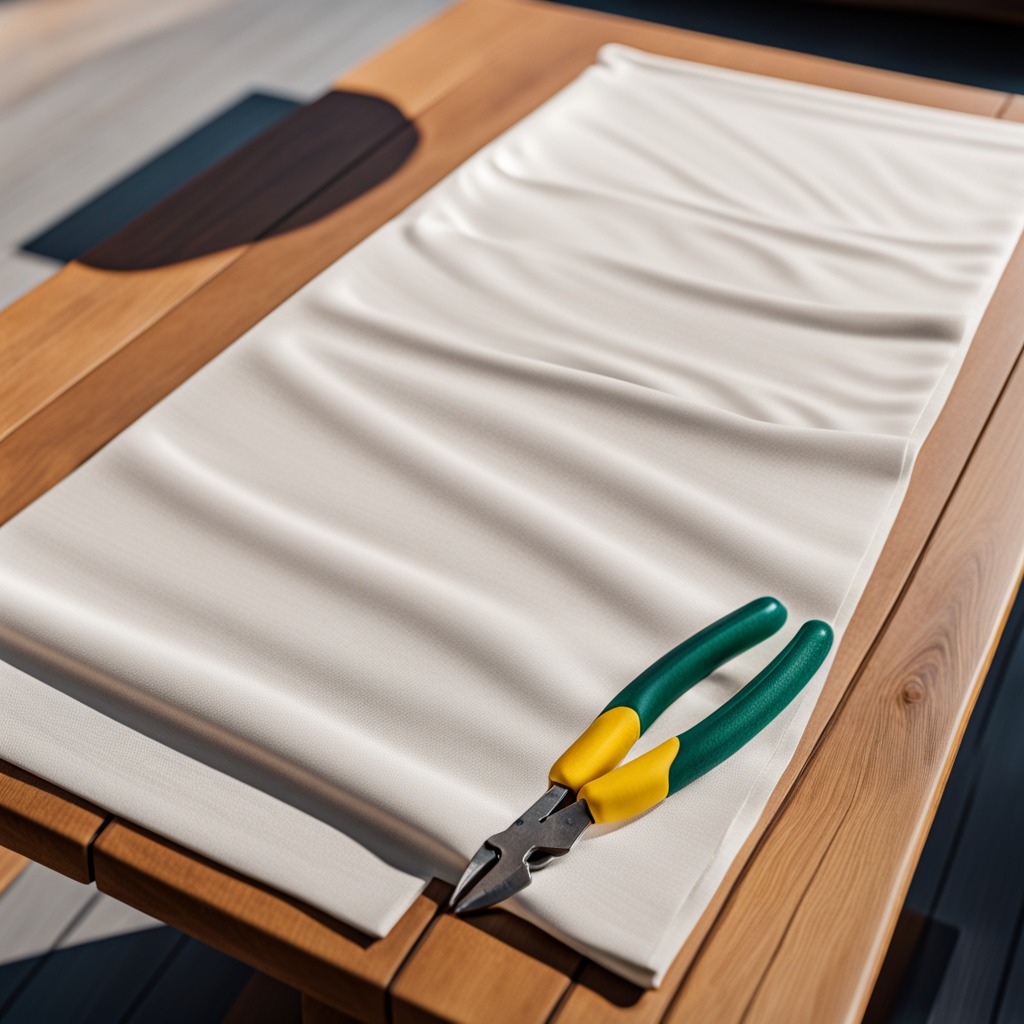
A plier lying on a wooden table in an outdoor workshop during daytime bright natural light soft shadows worn but beneath the cloth